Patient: sex M, age 48
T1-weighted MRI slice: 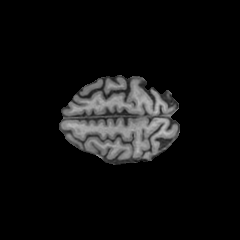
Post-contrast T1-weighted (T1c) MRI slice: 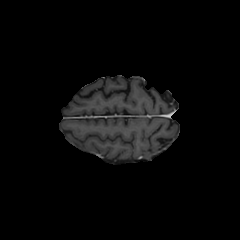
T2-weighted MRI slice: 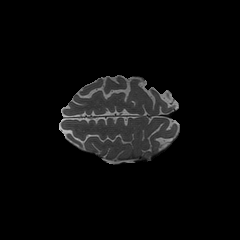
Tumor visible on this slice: no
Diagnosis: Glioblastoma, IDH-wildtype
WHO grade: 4